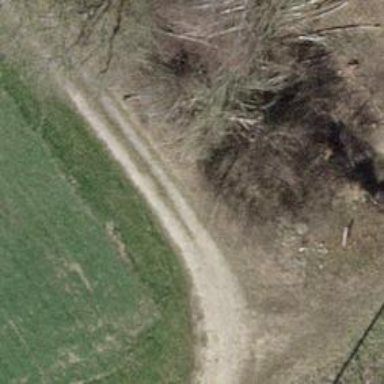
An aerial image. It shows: Gravel track with grade 3 tracktype.